Question: Not sure what I did / didn't do, but it has given me crazy results!
Here is the code...
'''
#include <iostream>
using namespace std;
int counter = 0;
int trigger = 0;
int main(){
while(1)
{
if (counter == trigger)
{
cout << "Beep
" + counter;
counter = 0;
trigger = (rand() % 20000000);
}
counter++;
}
return 0;
}
'''
Seems pretty simple right? Run it and see what happens!
I get an audible tone out of my speakers and greeted with this...

Any ideas??
-Adrian
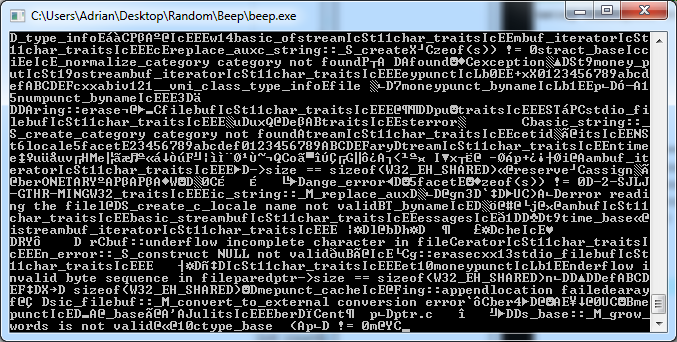
Answer: '"Beep
" + counter' causes '"Beep
"' to decay to a pointer to the first char ''B'' and offset that pointer by 'counter'.
For example,
- 'counter = 0''"Beep
" + 0''"Beep
"'- 'counter = 1''"Beep
" + 1''"eep
"'- 'counter = 2''"Beep
" + 2''"ep
"'-
until you read memory that's not yours after 'counter > 4'.
That's not a memory leak, that's .